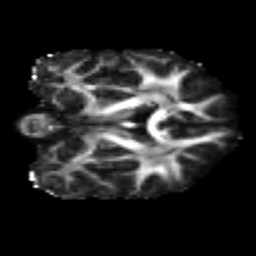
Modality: FA
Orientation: coronal
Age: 22
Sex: female
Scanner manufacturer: siemens
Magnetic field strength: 3 T
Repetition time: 2.3 s
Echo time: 0.085 s